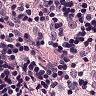
Metastatic tissue present: no